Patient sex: F
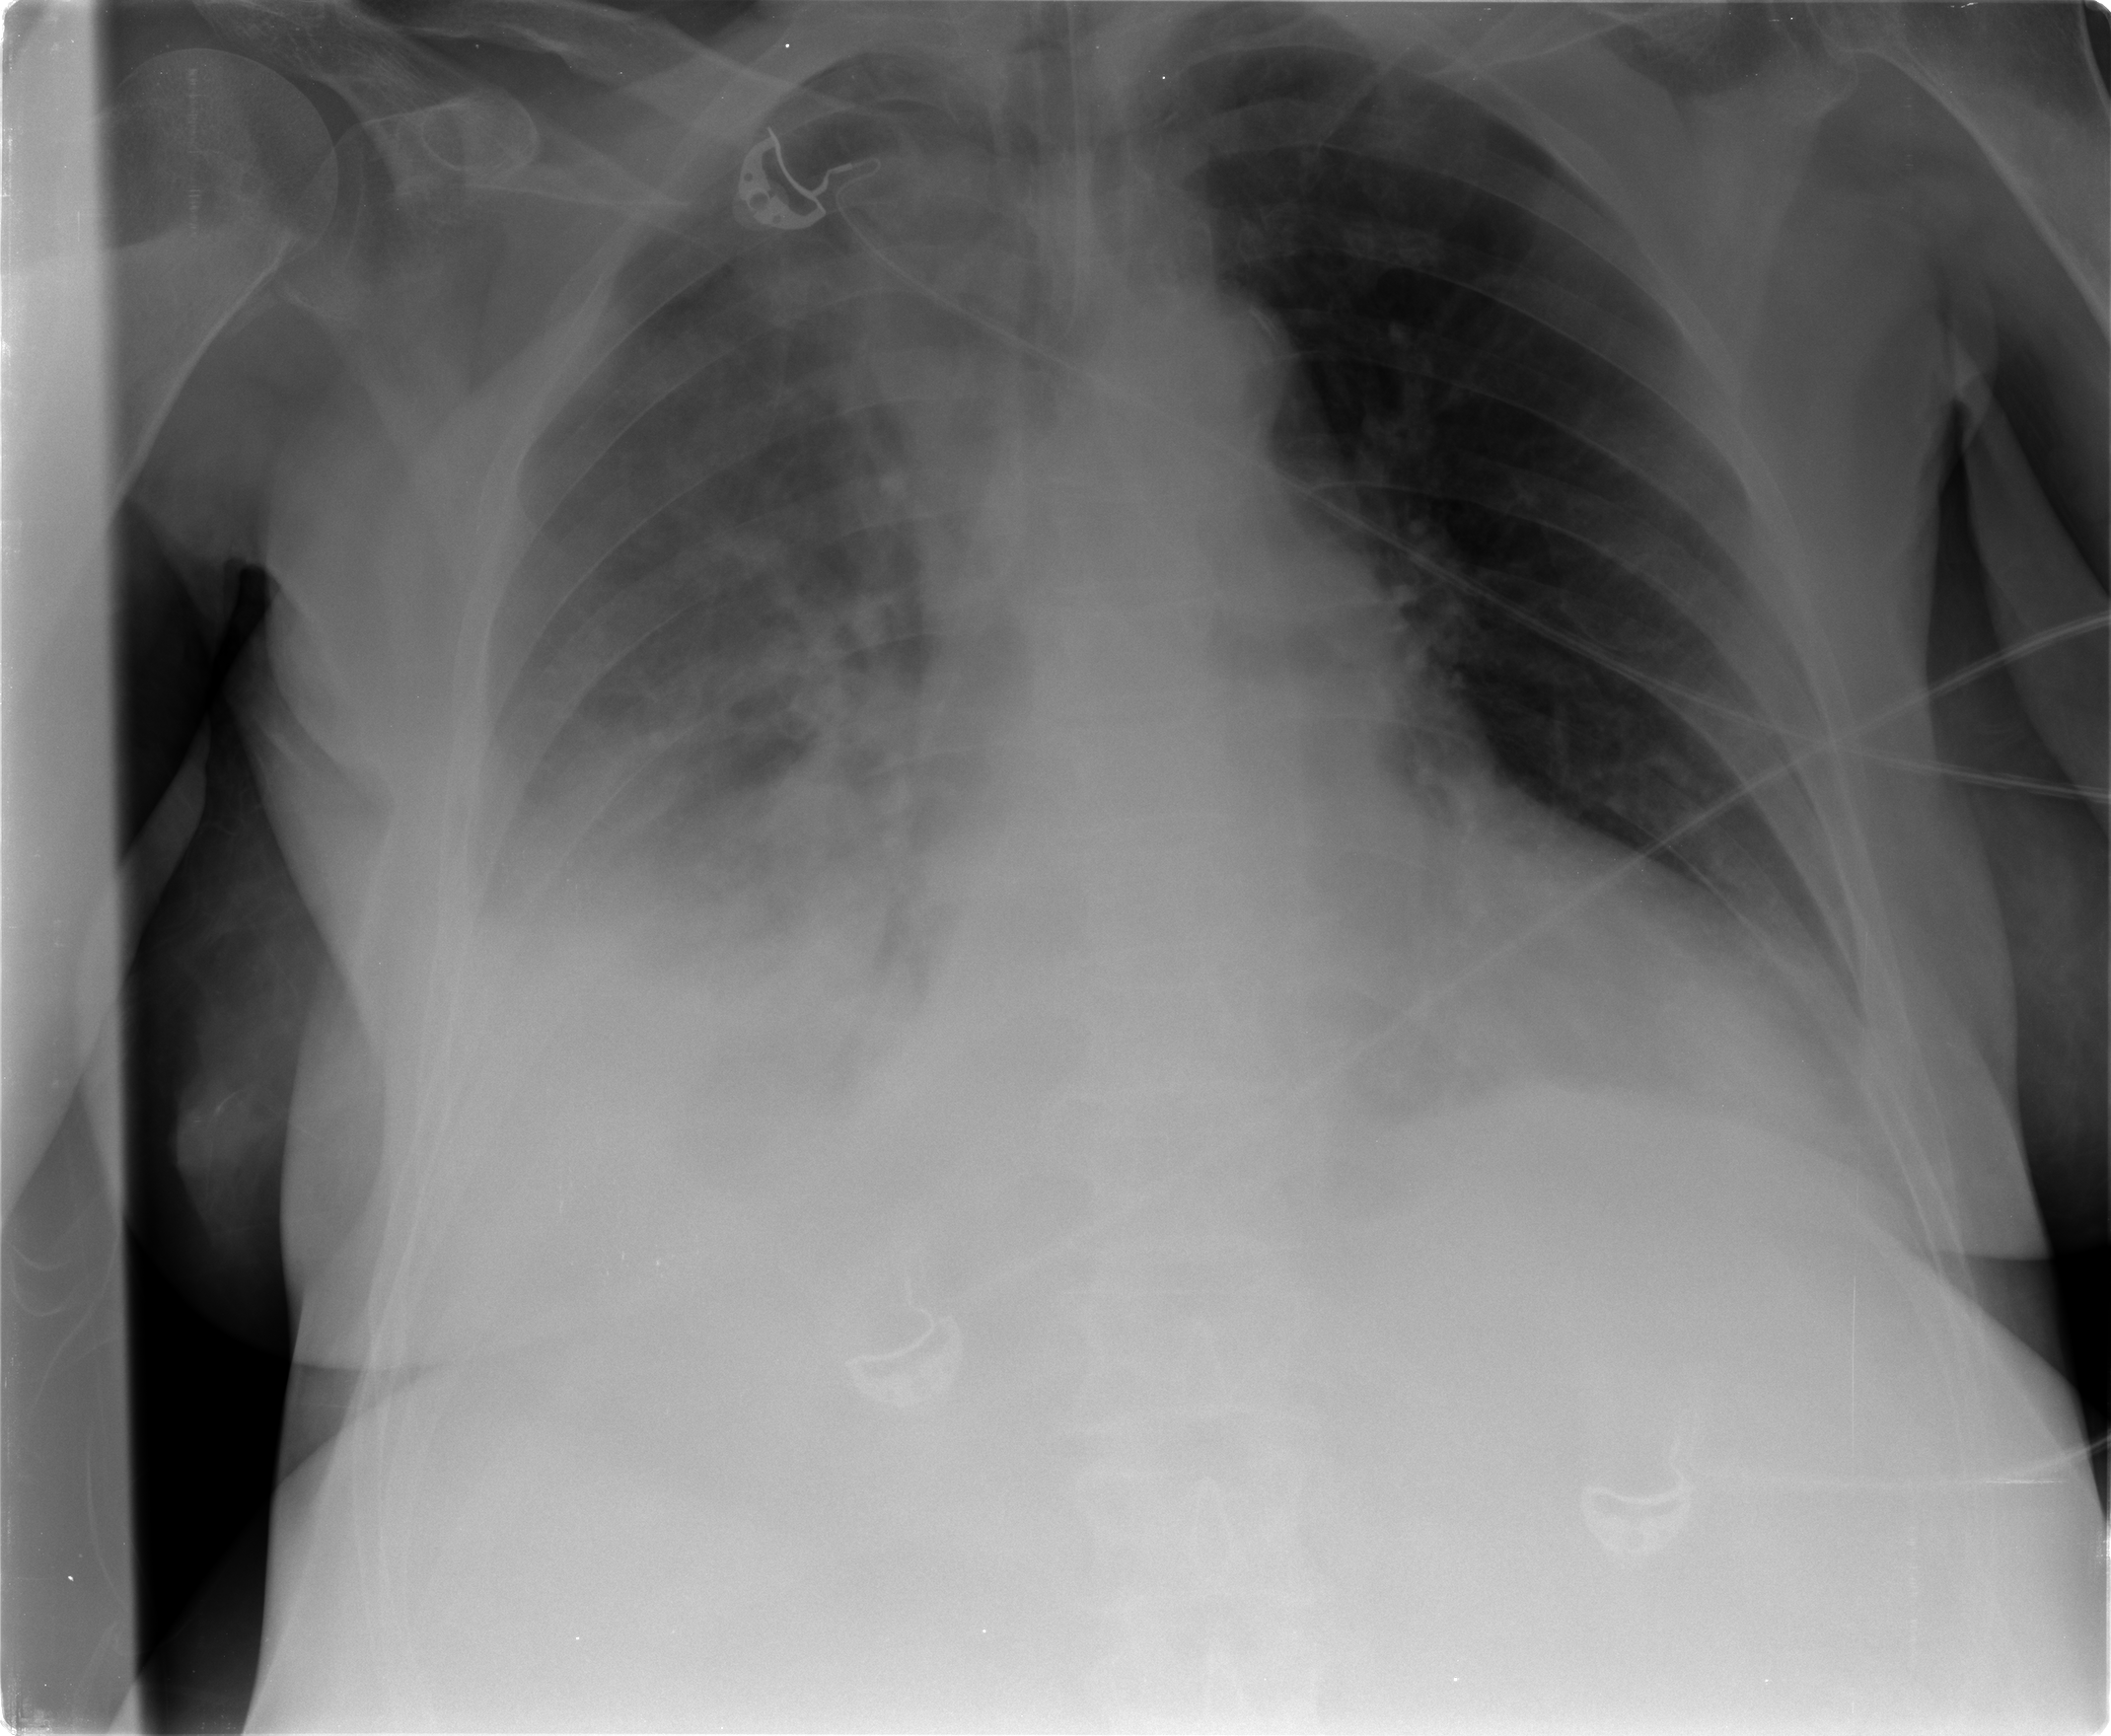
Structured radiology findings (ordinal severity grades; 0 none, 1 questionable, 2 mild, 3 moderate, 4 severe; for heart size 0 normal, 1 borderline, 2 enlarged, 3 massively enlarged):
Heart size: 3
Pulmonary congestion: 0
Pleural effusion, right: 3
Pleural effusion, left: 1
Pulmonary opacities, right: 0
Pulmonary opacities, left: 0
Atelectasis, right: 4
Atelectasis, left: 2